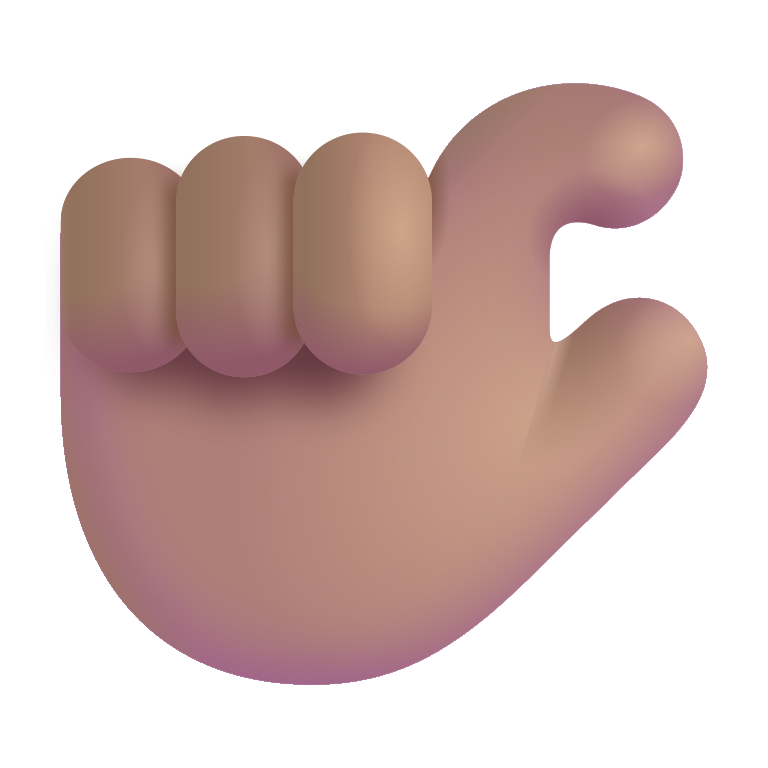
pinching hand color